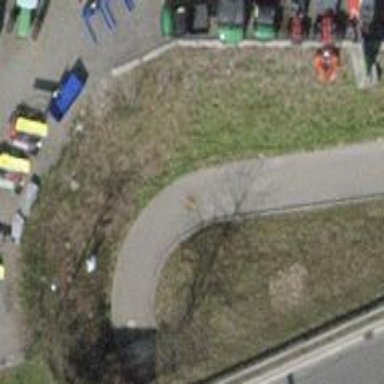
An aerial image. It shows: Asphalt path with both cycleway and footway also surfaced with asphalt.